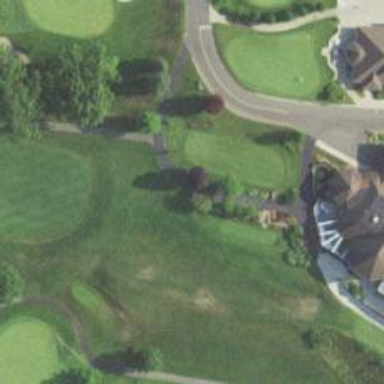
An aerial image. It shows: Path designated for golf carts.